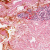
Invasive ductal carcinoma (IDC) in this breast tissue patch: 0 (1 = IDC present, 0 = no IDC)